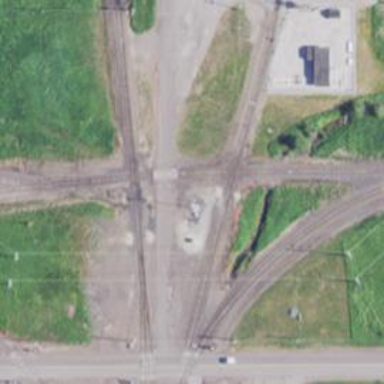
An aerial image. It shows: Railway crossing.